Field crop: maize
Growth stage: 2
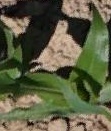
Species: maize